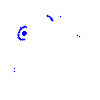
Particle: electron